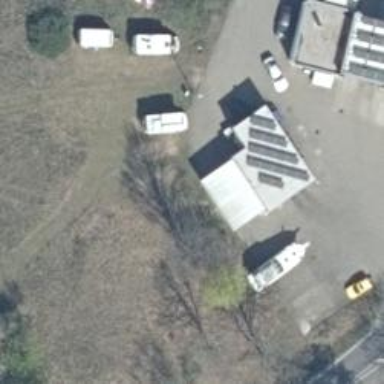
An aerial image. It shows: Car wash facility.